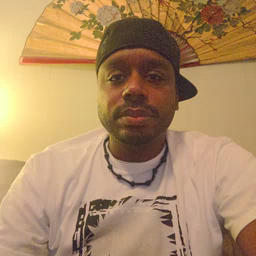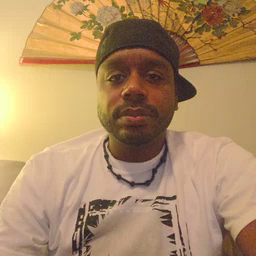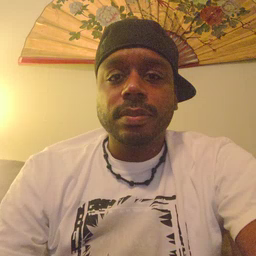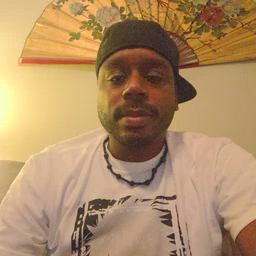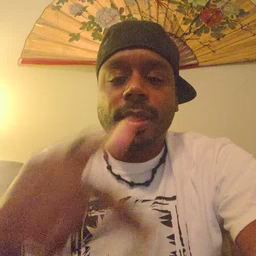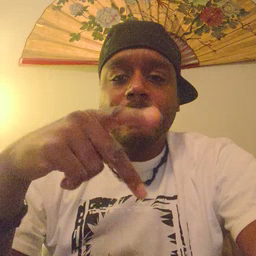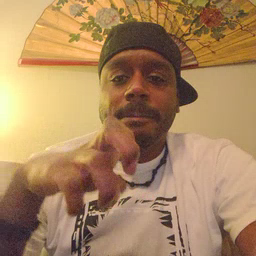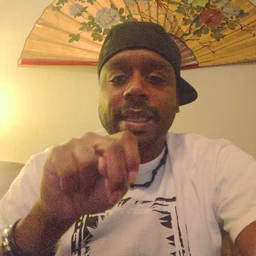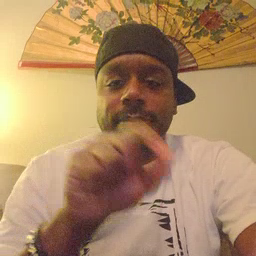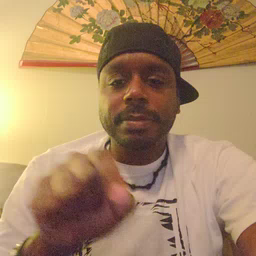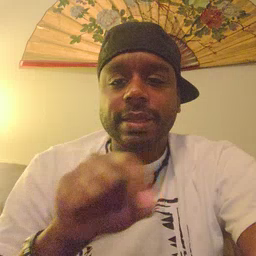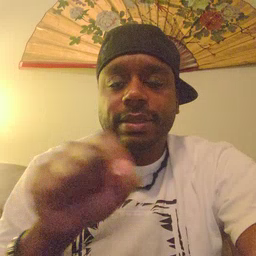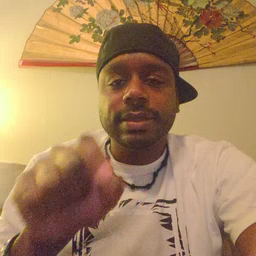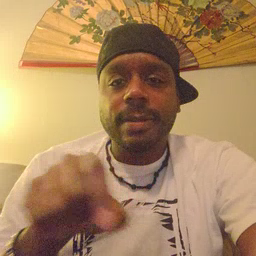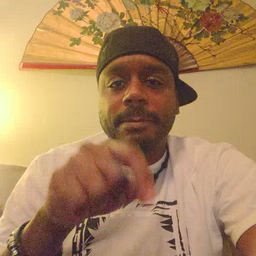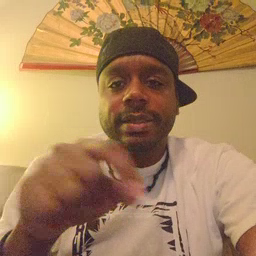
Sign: pen